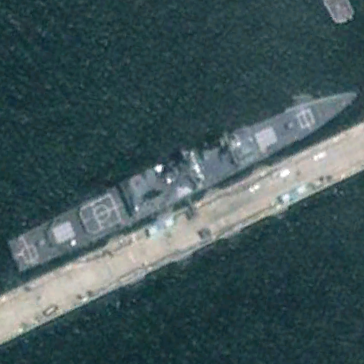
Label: cruiser